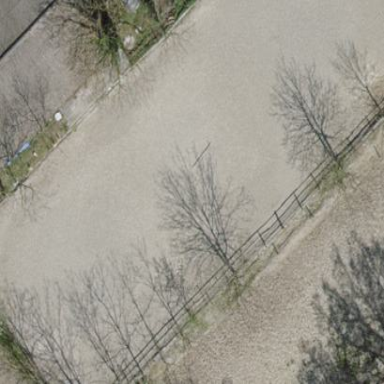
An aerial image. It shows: Equestrian pitch with unpaved surface.